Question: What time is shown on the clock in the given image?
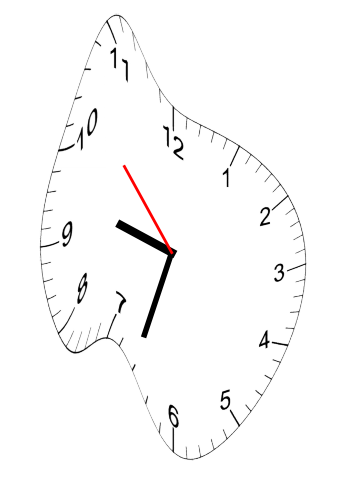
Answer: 09:32:53